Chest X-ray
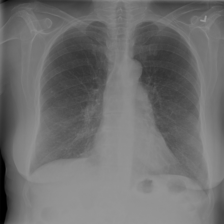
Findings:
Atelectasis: negative
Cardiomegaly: negative
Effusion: negative
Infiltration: positive
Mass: negative
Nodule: negative
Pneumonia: negative
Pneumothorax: negative
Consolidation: negative
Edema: negative
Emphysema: negative
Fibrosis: negative
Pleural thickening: negative
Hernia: negative